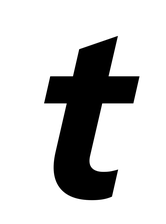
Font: InstrumentSans-Italic_Bold_Italic